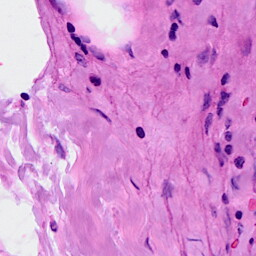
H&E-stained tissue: Breast